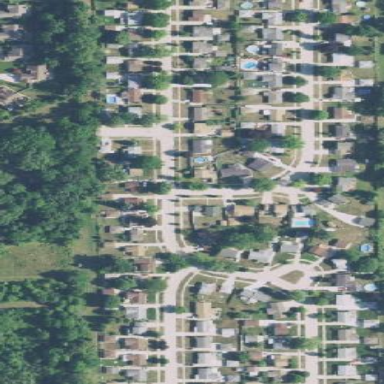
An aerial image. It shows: This residential area consists of single-family homes.